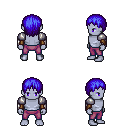
a pixel art fantasy rpg character, male body template, dark elf, purple skin, steel arm armor, magenta pants, blue plain hairstyle, cloth bracers, four views (front, back, left, right), 2x2 character sprite sheet, small pixel art, hard edges, no anti-aliasing